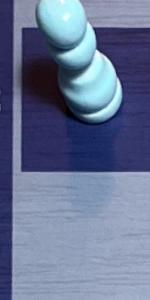
Label: Empty